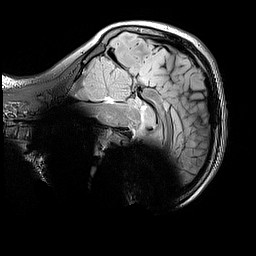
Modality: FLAIR
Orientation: sagittal
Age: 13
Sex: male
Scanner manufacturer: siemens
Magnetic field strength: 3 T
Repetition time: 5 s
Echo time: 0.388 s